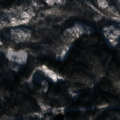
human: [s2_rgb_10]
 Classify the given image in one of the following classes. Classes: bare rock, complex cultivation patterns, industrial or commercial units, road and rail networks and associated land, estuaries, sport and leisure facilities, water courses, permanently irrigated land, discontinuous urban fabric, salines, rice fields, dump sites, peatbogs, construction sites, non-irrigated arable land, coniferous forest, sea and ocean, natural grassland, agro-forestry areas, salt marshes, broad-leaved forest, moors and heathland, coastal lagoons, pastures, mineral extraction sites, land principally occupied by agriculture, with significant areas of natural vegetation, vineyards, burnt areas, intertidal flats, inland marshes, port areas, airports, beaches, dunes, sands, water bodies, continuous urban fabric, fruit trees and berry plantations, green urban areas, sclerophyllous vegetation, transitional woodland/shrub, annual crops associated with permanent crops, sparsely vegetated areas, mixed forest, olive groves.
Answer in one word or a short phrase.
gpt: coniferous forest, mixed forest, transitional woodland/shrub